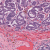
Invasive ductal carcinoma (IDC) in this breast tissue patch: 1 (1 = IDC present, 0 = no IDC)